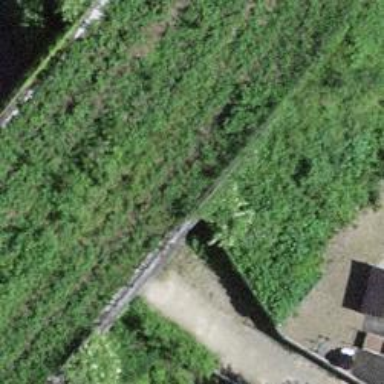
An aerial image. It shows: Disused railway bridge.